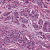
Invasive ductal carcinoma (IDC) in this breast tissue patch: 1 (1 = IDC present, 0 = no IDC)